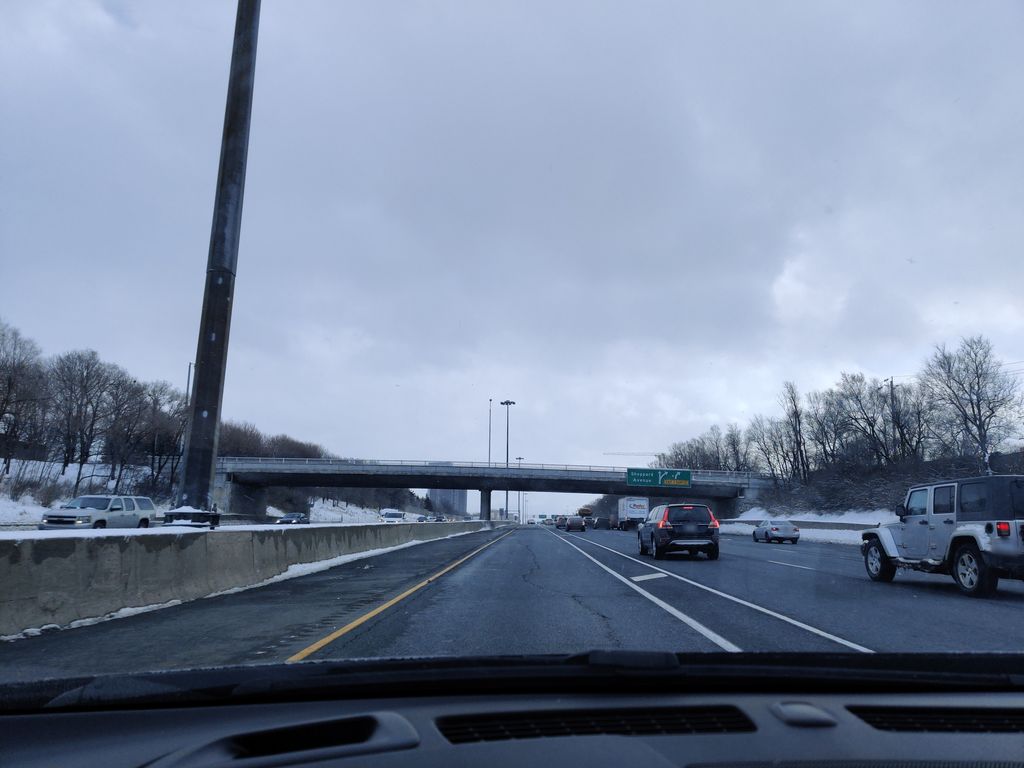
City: toronto